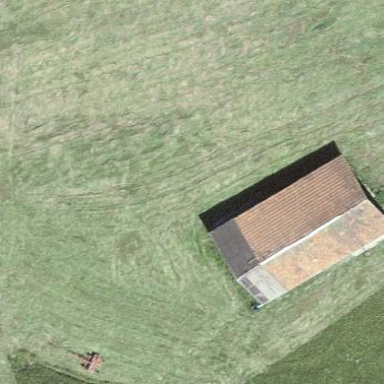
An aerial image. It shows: Cabin.